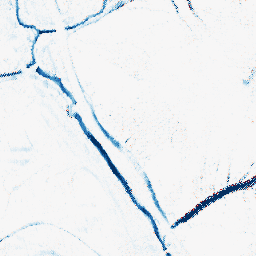
Category: morphological
Decomposition family: morphological_ellipse
Decomposition parameters: operation: closing
width: 10
height: 5
Upsampling method: regularized
Upsampling parameters: scale: 4
lambda_reg: 0.1
Upsampling scale: 4